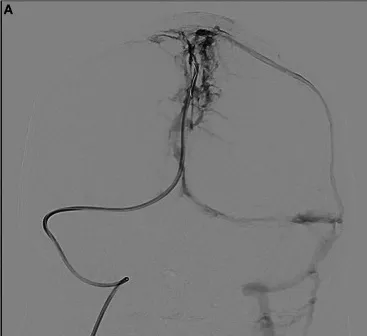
Therapeutic angiography (venous phase) at presentation. (A) Occluded superior sagittal sinus, coronal view.
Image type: radiology (x_ray)